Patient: sex F, age 61
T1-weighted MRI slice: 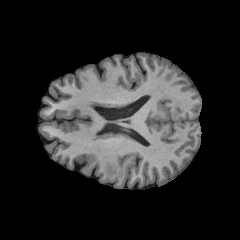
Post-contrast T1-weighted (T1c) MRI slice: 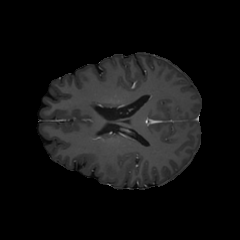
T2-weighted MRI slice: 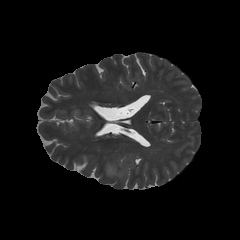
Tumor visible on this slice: yes
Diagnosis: Glioblastoma, IDH-wildtype
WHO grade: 4